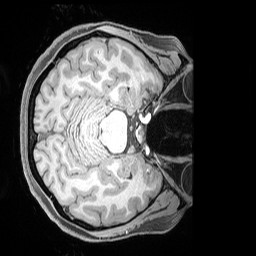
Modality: T1w
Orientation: axial
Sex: female
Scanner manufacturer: siemens
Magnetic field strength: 3 T
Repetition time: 2.53 s
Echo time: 0.00169 s